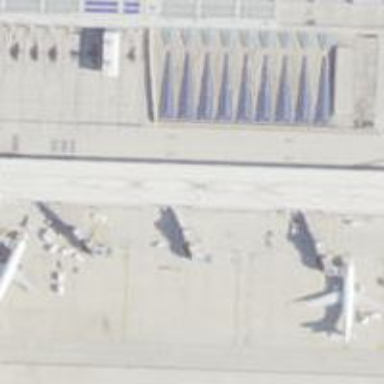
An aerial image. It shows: Airport gate.